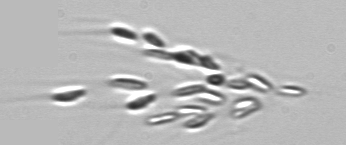
Label: Dinobryon